Interaction volume radius: 5 \u00c5
Interaction volume height: 30 \u00c5
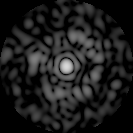
Disorder parameter: 0.8631